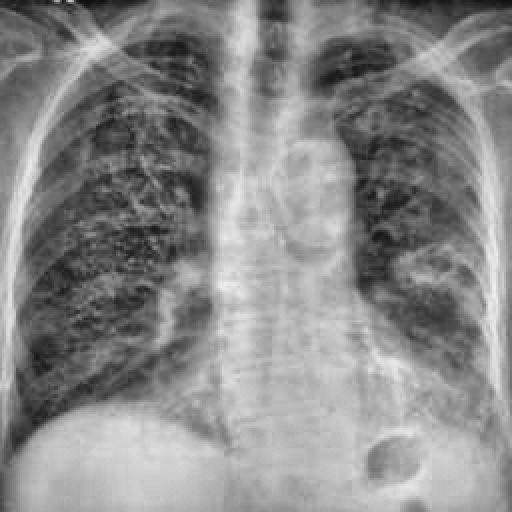
Finding: TUBERCULOSIS